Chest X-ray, PA view. Patient: 58 years old, sex F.
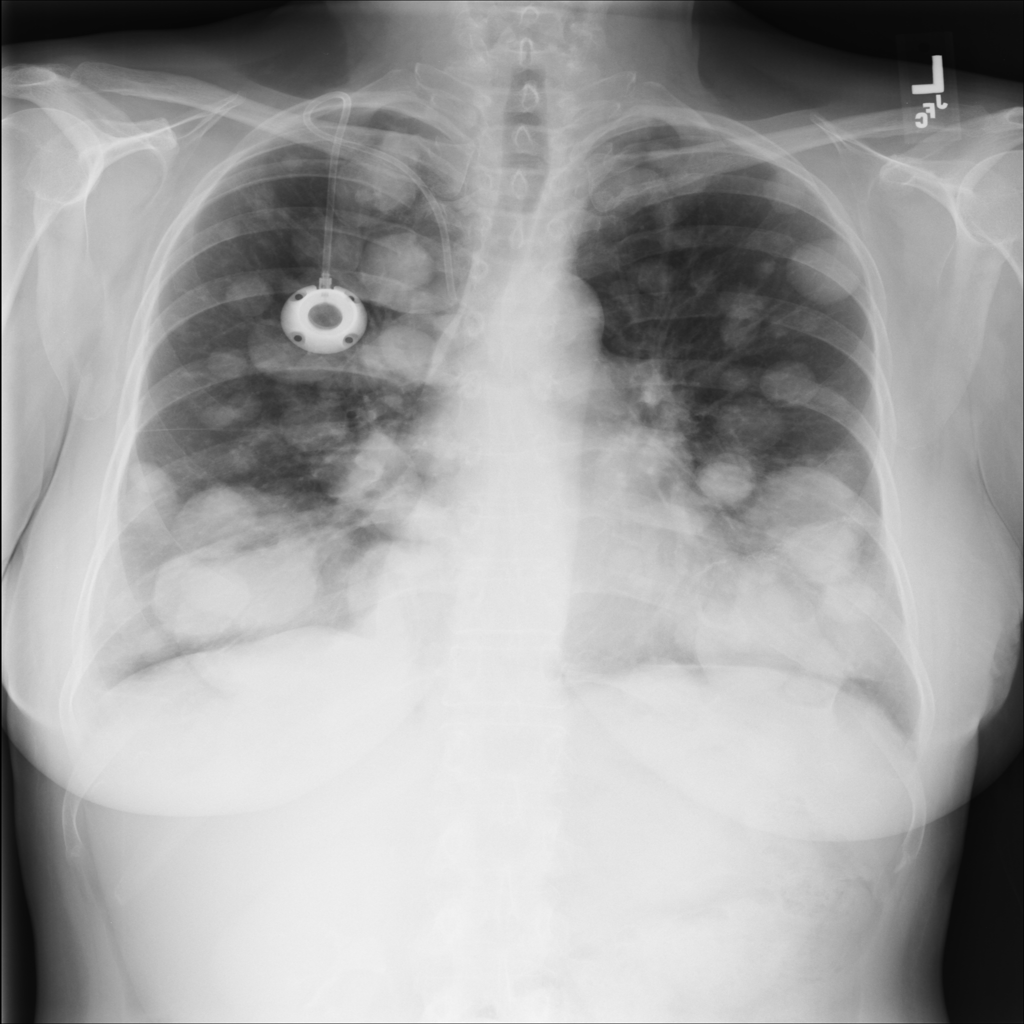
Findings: Mass